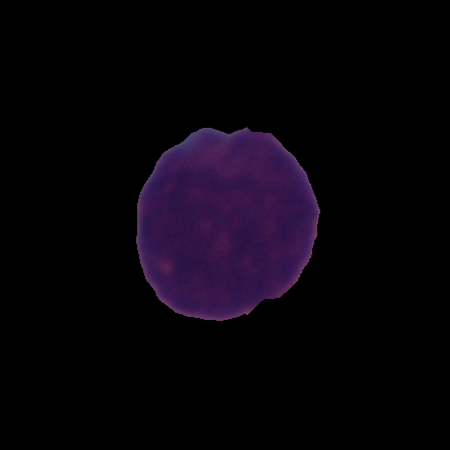
Label: cancer